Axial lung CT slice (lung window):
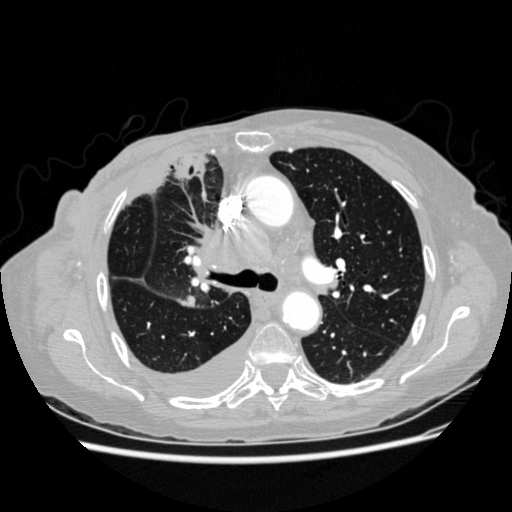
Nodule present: yes
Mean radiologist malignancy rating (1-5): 4